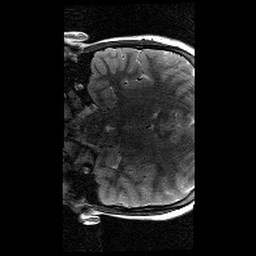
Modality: T2w
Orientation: coronal
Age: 10
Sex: female
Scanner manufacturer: siemens
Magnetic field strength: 3 T
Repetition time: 9.23 s
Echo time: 0.067 s